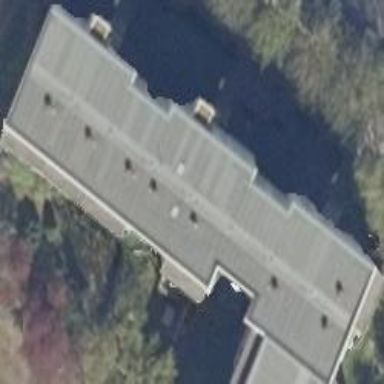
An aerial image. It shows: Flat-roofed apartment building.